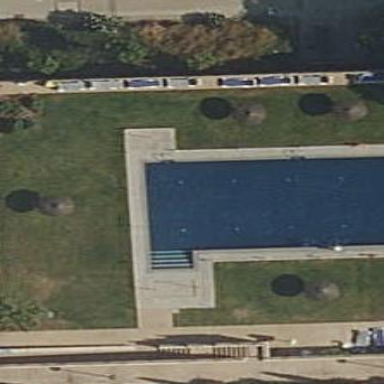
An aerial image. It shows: Swimming pool located in leisure land.